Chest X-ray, PA view. Patient: 53 years old, sex M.
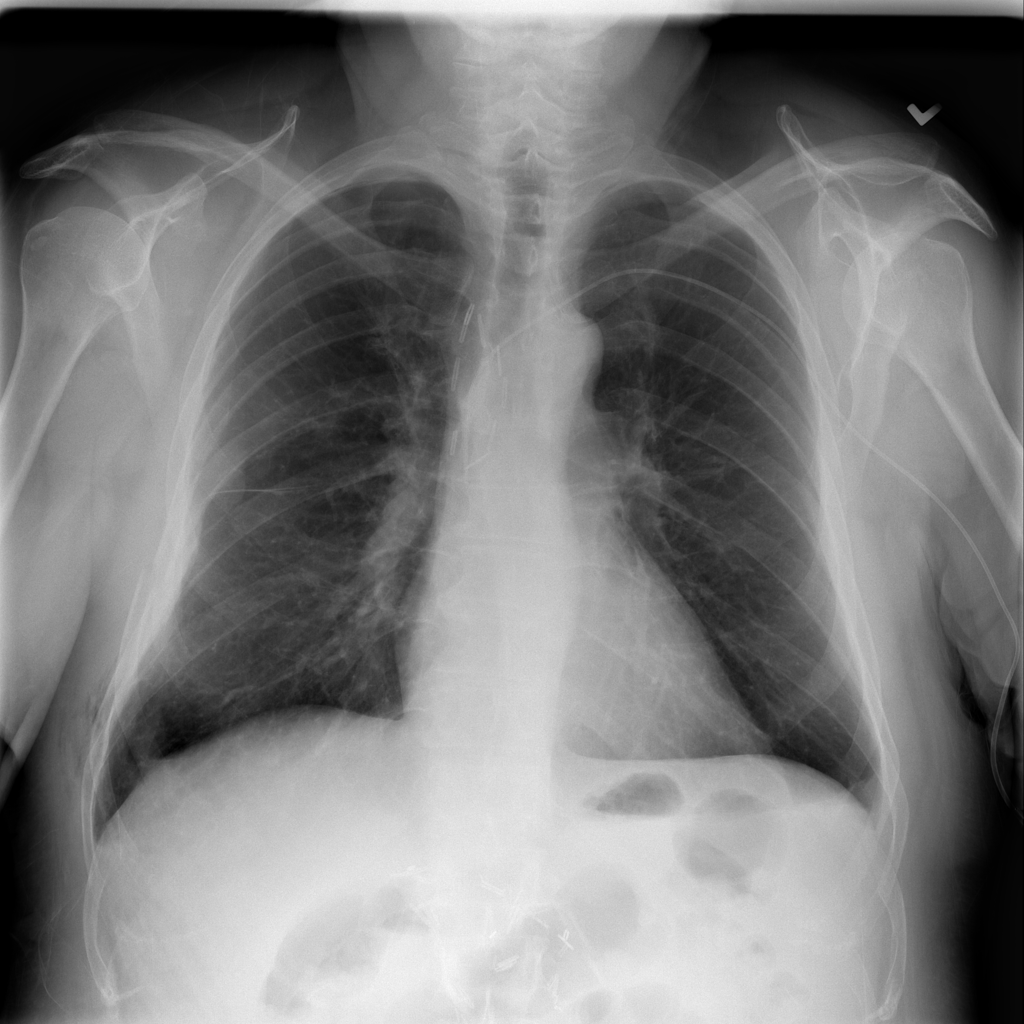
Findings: Effusion, Pneumothorax